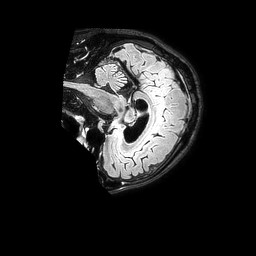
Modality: FLAIR
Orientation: sagittal
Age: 61
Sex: male
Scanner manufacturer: philips
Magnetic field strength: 3 T
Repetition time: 4.8 s
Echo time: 0.34 s